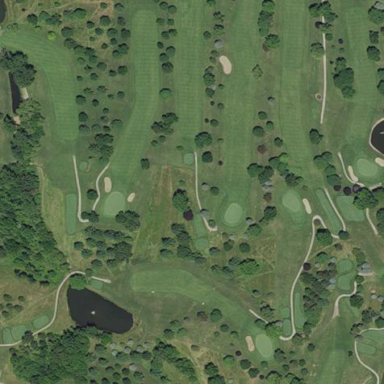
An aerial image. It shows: Golf course.